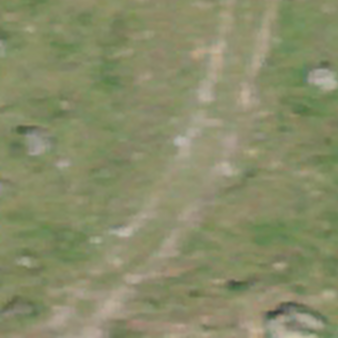
Label: other